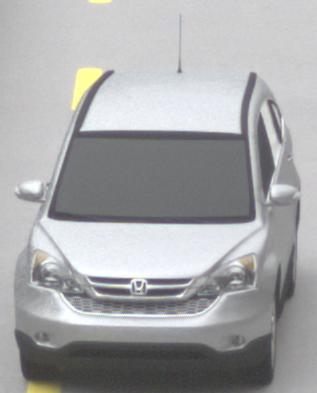
Make: Honda
Model: CR-V
Detailed model: CR-V (III) (04/10 - 10/12)
Model produced from: 2010
Model produced until: 2012
Doors: 5
Color: white
Road condition: dry road
Daytime: morning or afternoon
Contrast: low contrast